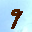
Label: 9